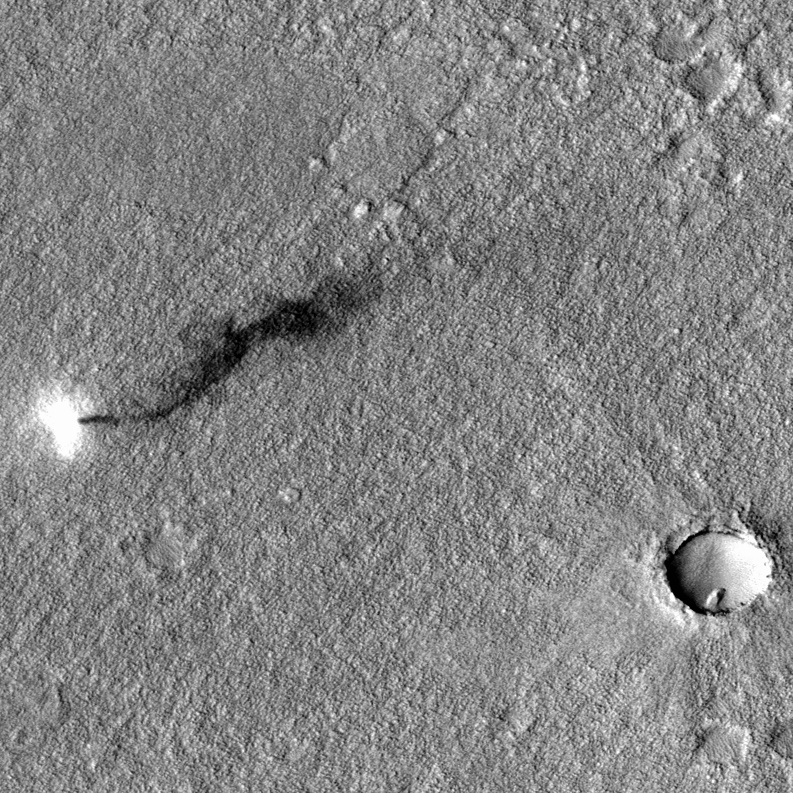
Label: dustdevil